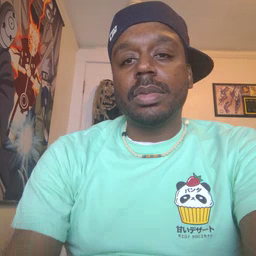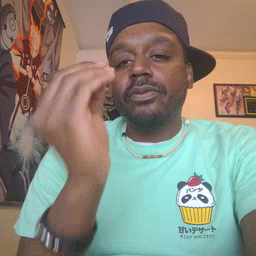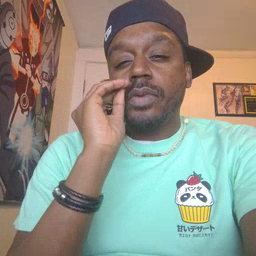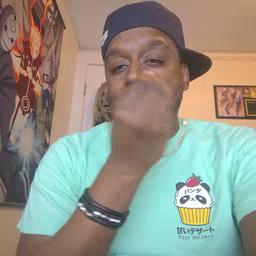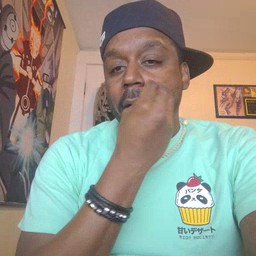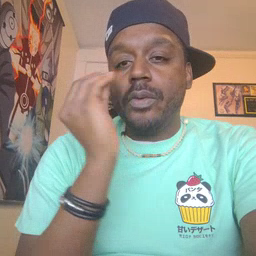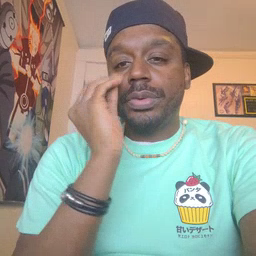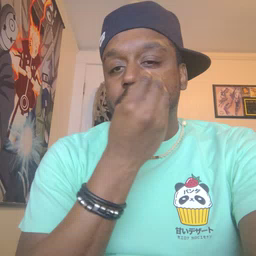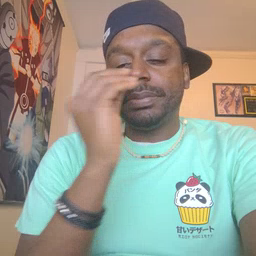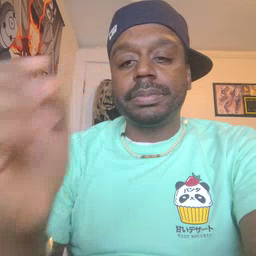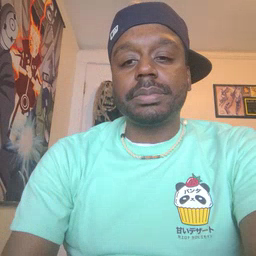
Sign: flower